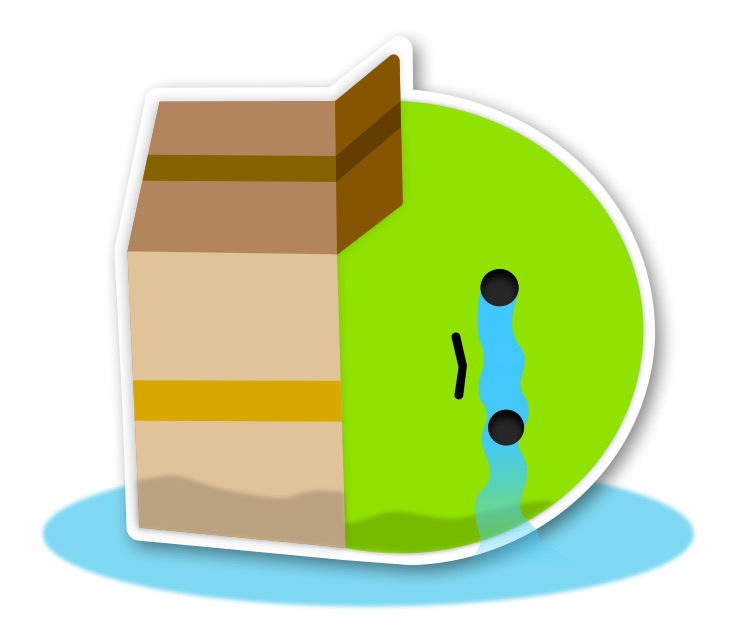
Label: green